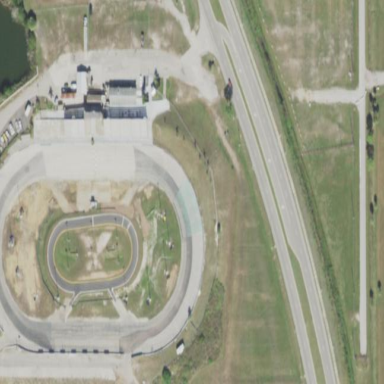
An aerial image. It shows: Sports center specializing in motorsports.